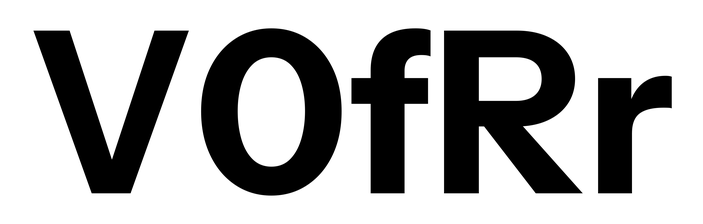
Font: InstrumentSans_Bold